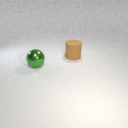
large brown rubber cylinder to the right of large green metal sphere